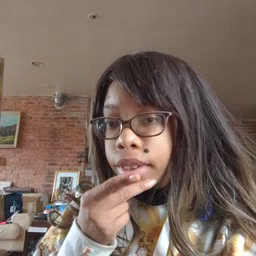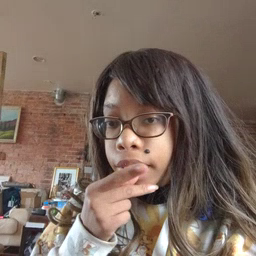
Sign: snack